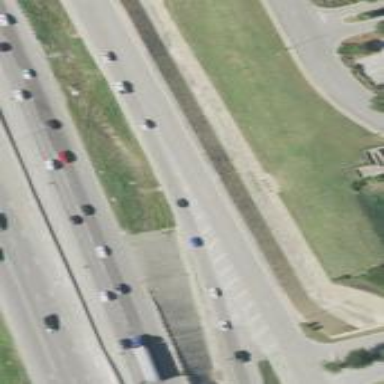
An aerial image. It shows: Secondary road with asphalt surface and frontage road.